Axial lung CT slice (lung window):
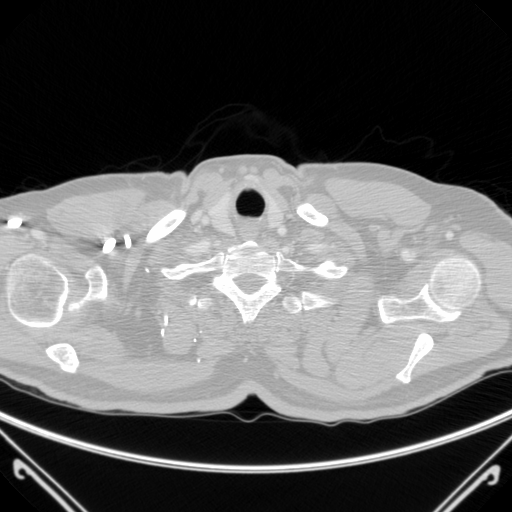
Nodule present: no